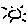
Label: sun